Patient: sex M, age 32
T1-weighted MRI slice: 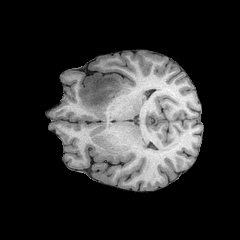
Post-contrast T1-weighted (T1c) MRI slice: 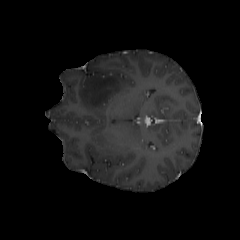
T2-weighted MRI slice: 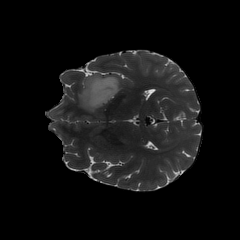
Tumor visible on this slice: yes
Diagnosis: Astrocytoma, IDH-mutant
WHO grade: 2